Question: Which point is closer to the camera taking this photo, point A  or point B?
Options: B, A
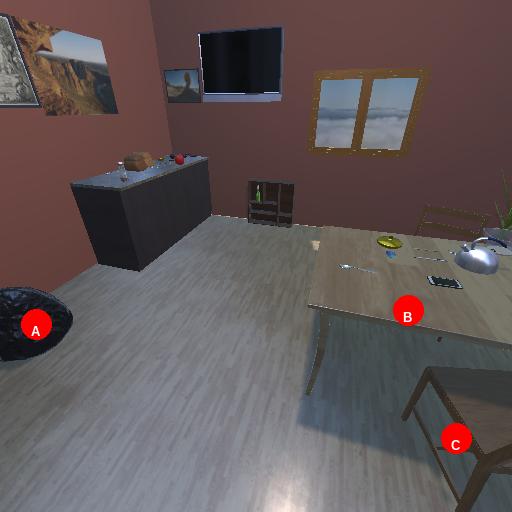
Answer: B